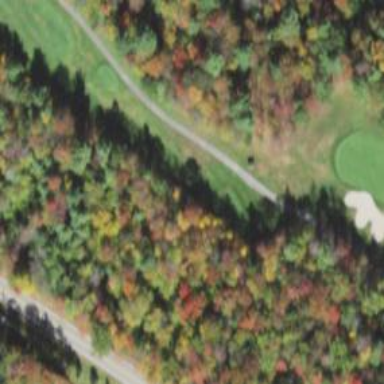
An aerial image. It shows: Golf tee.